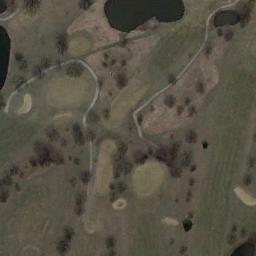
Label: golf_course